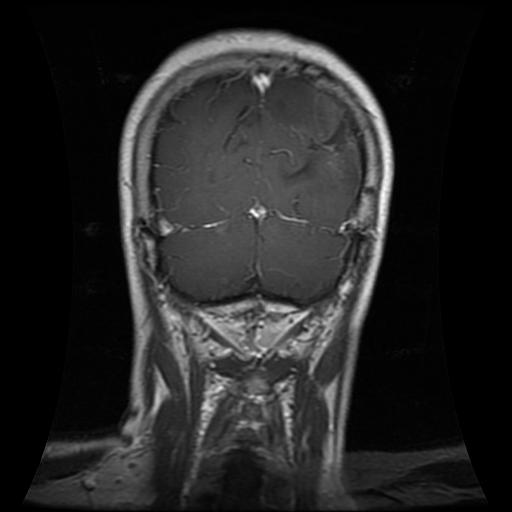
Label: glioma